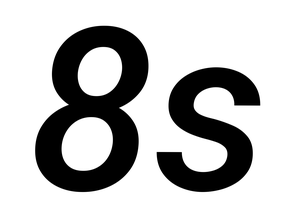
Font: Roboto-Italic_Medium_Italic